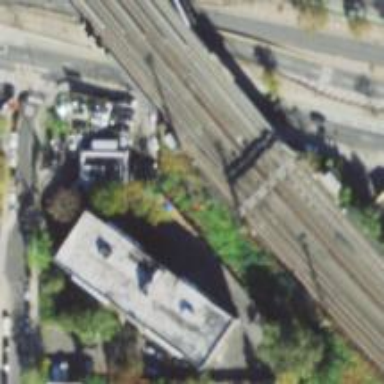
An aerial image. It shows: Bridge over electrified railway track.